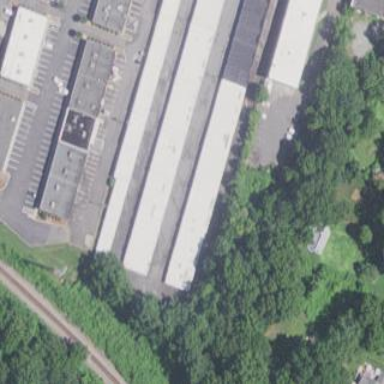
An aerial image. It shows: Building used for storage rental.